Interaction volume radius: 5 \u00c5
Interaction volume height: 40 \u00c5
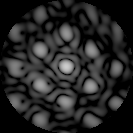
Disorder parameter: 0.4401